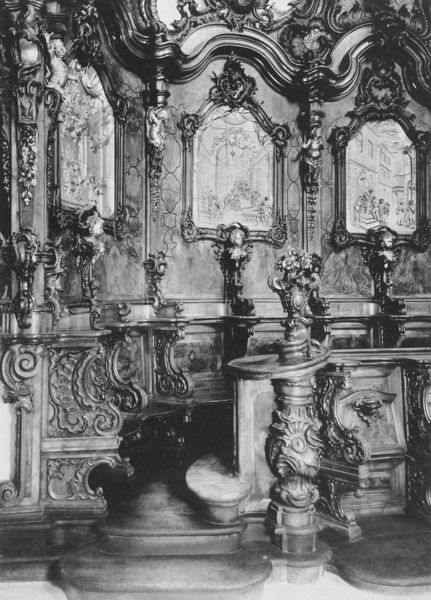
Titel: Zwiefalten, Chorgestühl mit Orgelprospekt
Künstler: Johann Joseph Christian
Standort: Zwiefalten, Abteikirche (EU - D - Schwaben)
Schlagwörter: holz, barock, detail, stufen, schnitzereien, chorgestühl